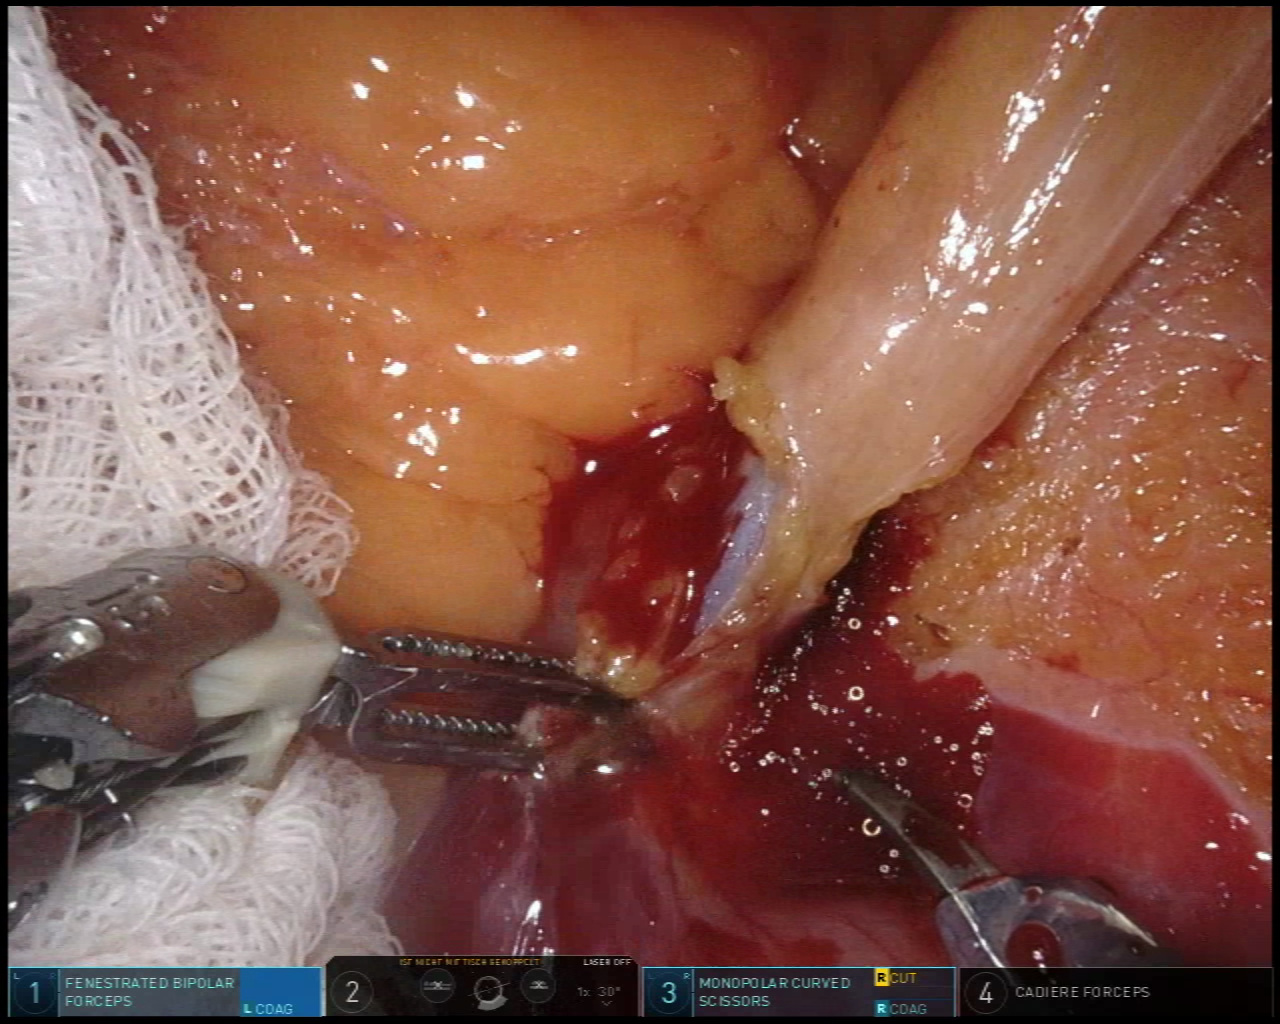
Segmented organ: intestinal_veins
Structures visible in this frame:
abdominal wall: no
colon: no
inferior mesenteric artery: no
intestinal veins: yes
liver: no
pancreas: no
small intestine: no
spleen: no
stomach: no
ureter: no
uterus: no
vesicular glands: no